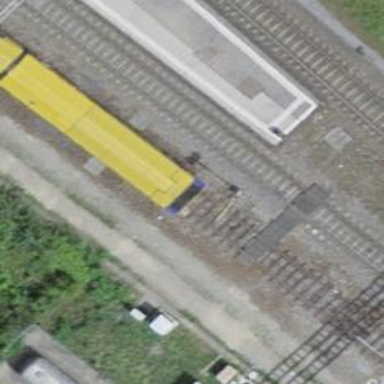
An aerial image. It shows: Railway with electrified contact lines.